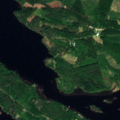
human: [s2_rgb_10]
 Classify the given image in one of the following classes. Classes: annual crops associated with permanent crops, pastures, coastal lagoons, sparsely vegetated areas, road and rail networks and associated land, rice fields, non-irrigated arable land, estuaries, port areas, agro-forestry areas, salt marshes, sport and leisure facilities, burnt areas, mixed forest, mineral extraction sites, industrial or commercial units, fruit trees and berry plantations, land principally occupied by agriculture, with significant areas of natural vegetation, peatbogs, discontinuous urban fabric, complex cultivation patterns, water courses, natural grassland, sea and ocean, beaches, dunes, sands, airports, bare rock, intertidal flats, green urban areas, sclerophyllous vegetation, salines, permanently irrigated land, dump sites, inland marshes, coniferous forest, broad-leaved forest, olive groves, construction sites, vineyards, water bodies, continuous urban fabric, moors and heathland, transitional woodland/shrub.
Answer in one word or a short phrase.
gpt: broad-leaved forest, coniferous forest, mixed forest, water bodies